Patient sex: F
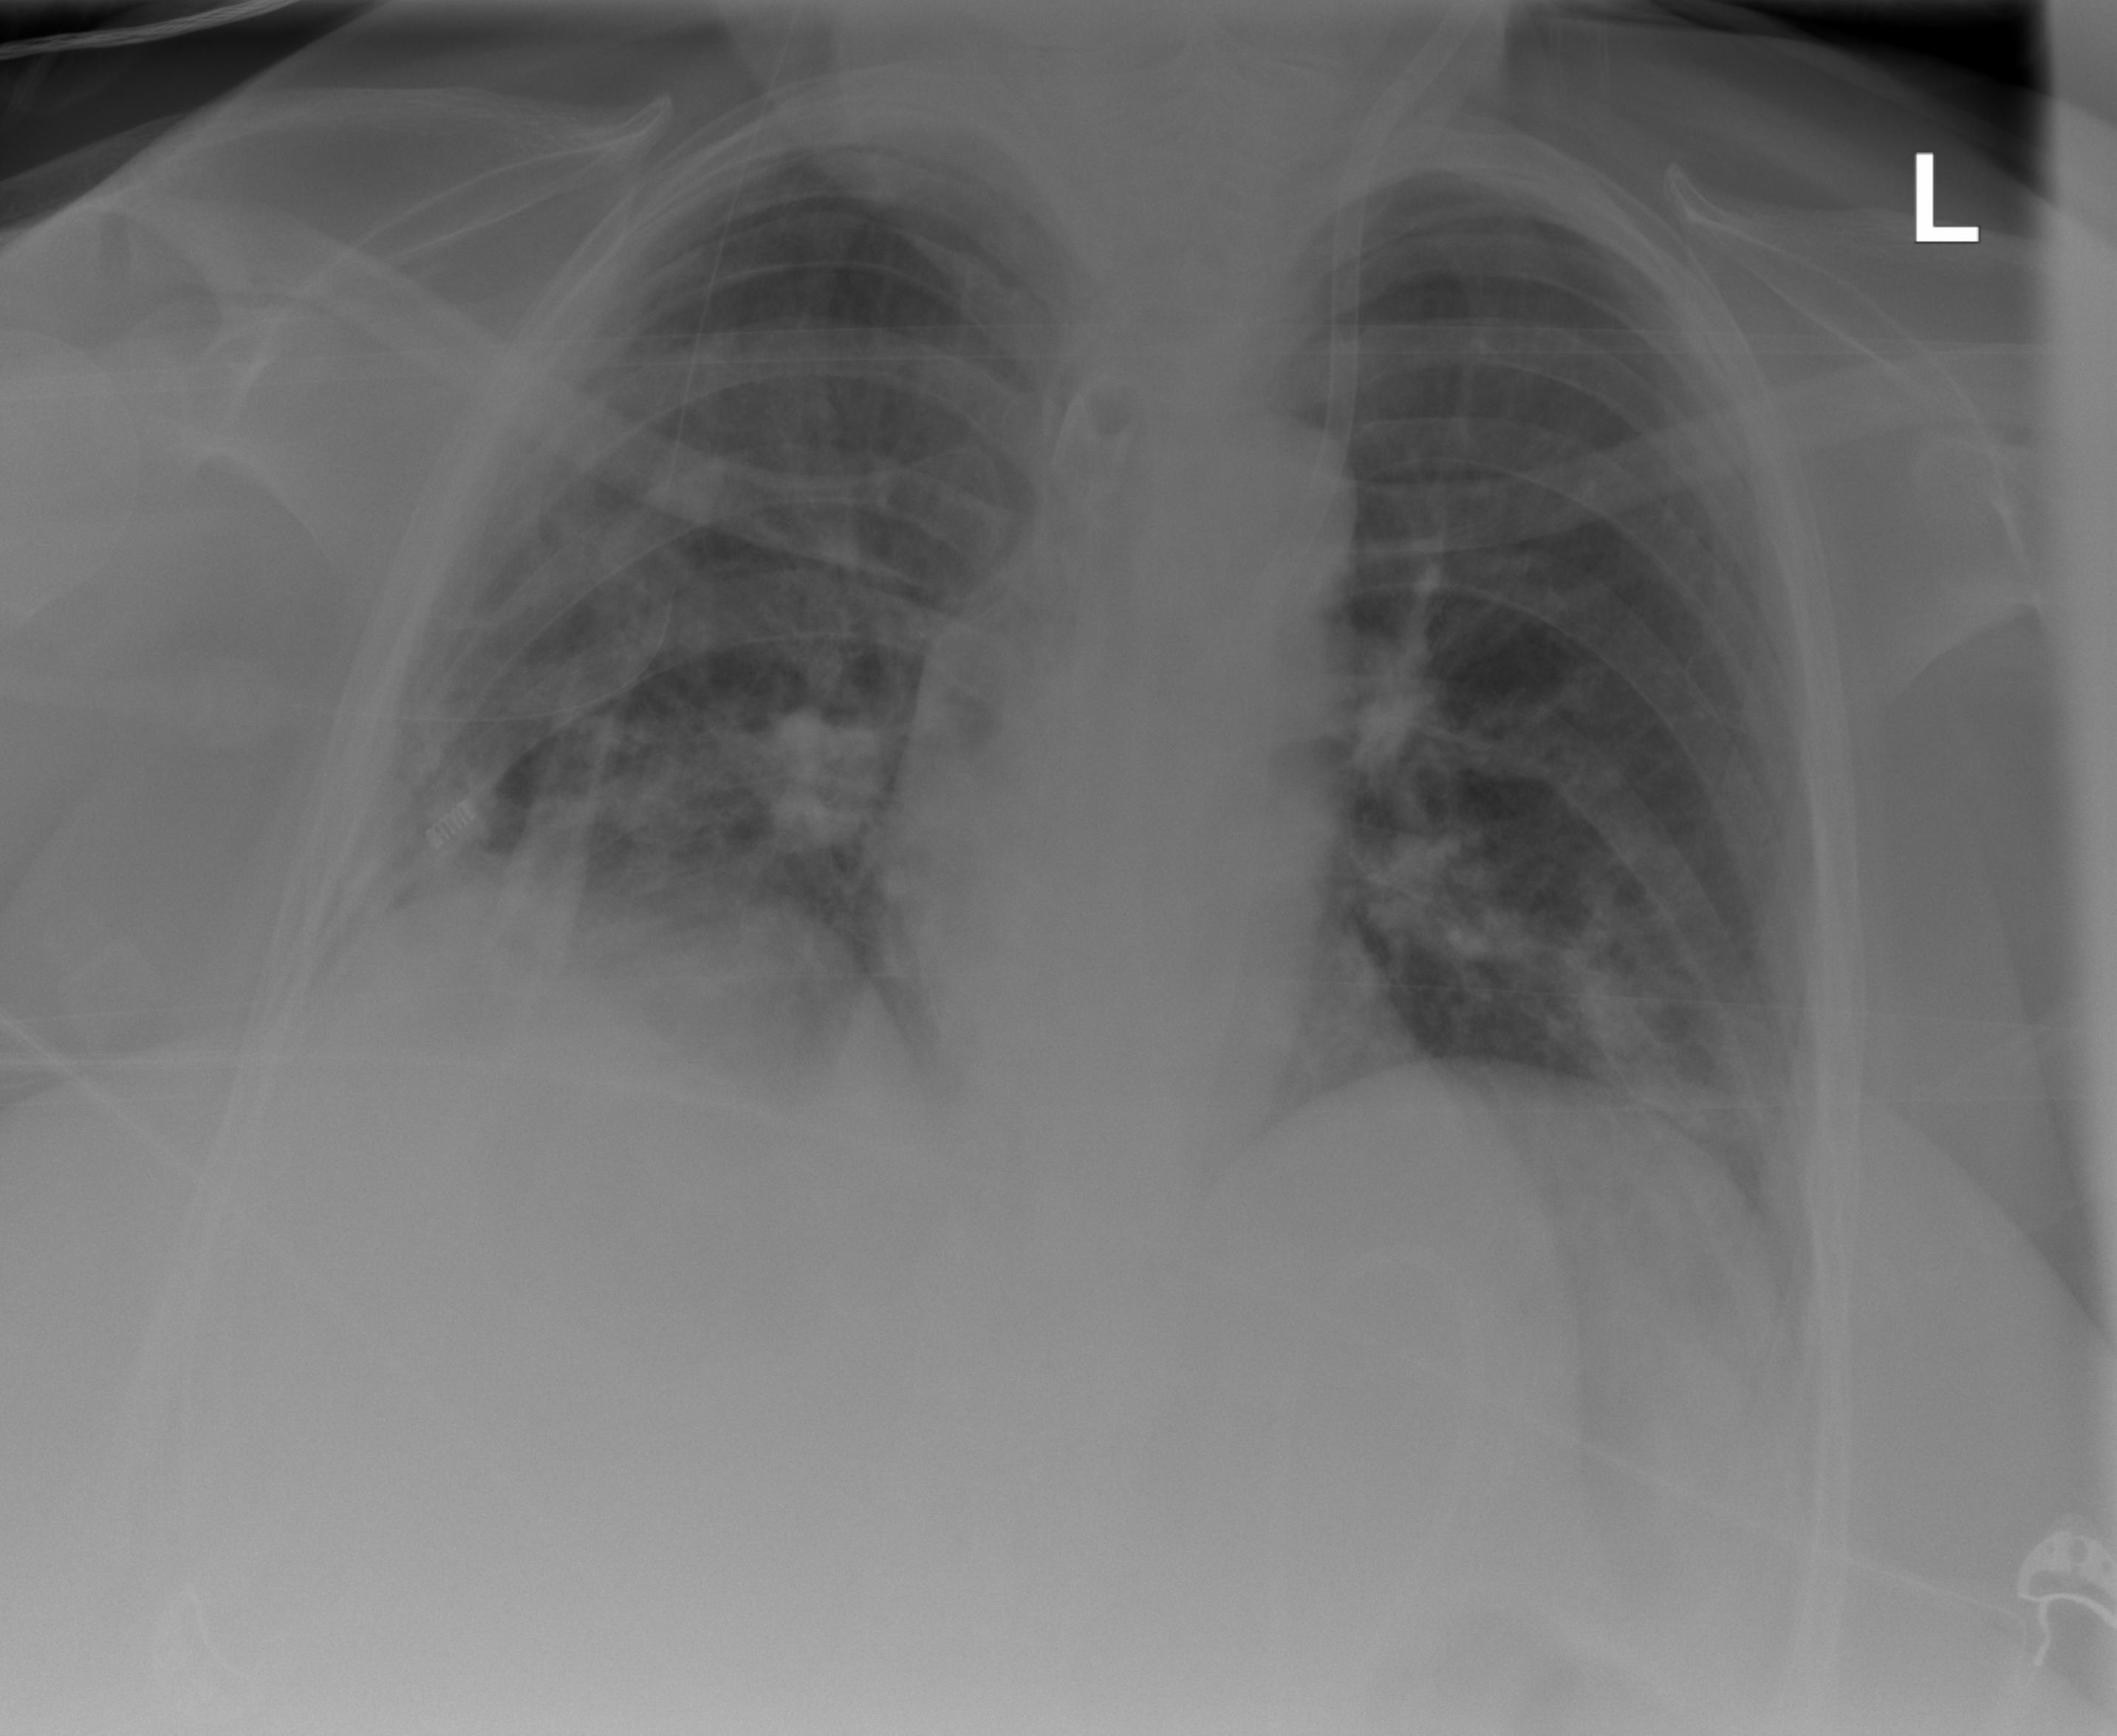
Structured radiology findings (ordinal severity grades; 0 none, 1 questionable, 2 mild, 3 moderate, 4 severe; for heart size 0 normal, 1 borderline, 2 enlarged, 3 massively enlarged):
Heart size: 0
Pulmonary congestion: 0
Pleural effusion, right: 0
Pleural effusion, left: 0
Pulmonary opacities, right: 2
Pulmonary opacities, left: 2
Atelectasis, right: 2
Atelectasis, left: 0